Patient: sex M, age 53
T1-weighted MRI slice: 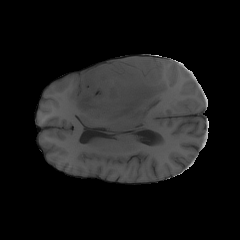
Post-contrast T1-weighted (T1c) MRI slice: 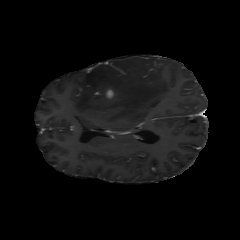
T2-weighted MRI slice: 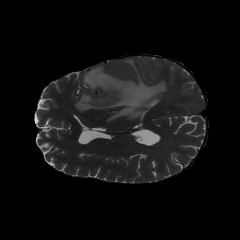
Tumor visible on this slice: yes
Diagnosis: Glioblastoma, IDH-wildtype
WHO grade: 4